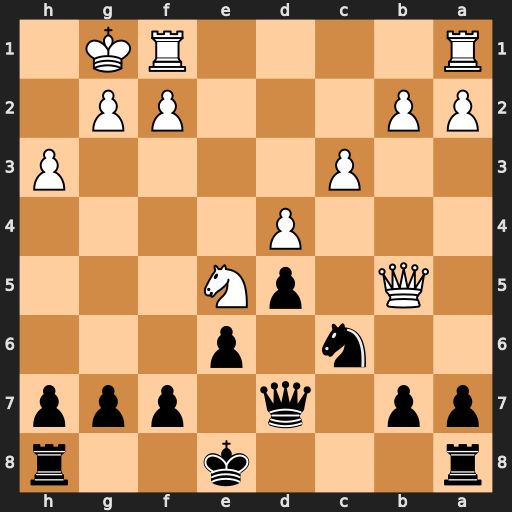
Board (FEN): r3k2r/pp1q1ppp/2n1p3/1Q1pN3/3P4/2P4P/PP3PP1/R4RK1
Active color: b
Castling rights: kq
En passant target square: -
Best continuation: Nxe5 Qxd7+ Nxd7